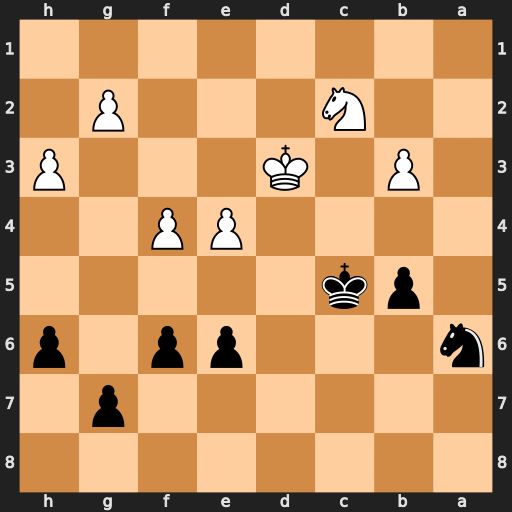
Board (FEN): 8/6p1/n3pp1p/1pk5/4PP2/1P1K3P/2N3P1/8
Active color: b
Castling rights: -
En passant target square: -
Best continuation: Nb4+ Nxb4 Kxb4 Kc2 Ka3 Kc3 e5